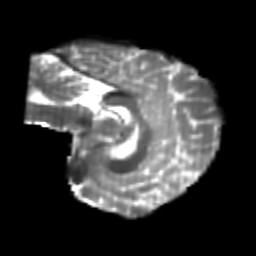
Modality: T2w
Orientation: sagittal
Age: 21
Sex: female
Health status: healthy
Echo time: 0.074 s